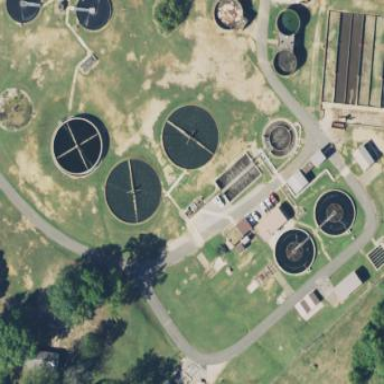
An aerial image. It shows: View of wastewater plant.